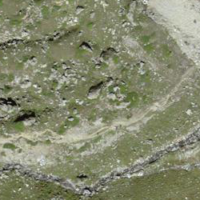
EUNIS habitat code: 26
Species observed at this site:
Leontopodium nivale